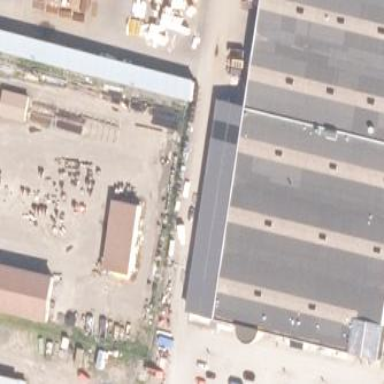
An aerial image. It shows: Commercial building that houses hardware shop.